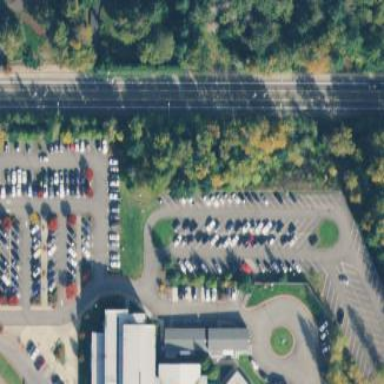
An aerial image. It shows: Road serving as parking aisle.